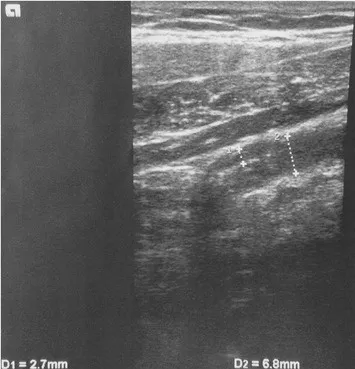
Ultrasonography of the abdomen. An ultrasound-triggered suspicion of acute appendicitis was based on the free liquid around the terminal ileum, the intestinal cockade sign and the increase of the wall thickness of the proximal appendix to 3 mm. D1 (2.7 mm) ist equal to the increased wall thickness with weak echo signal intensity. D2 (6.8 mm) is equal to the diameter of the inflamed appendix in its proximal part.
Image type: radiology (ultrasound)